Катушку с нитками тянут за нитку с постоянной скоростью $v$, как показано на рисунке.  Катушка катится по горизонтальной поверхности без проскальзывания.
Определите угловую скорость вращения катушки.
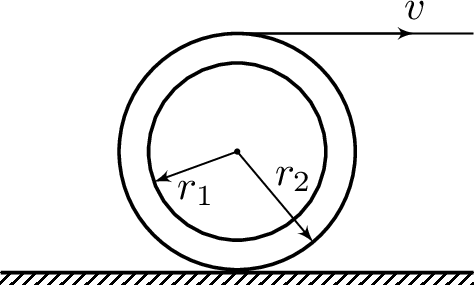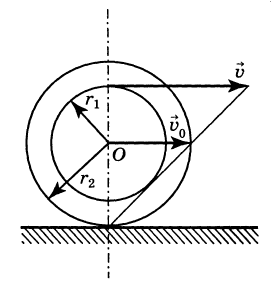
Решение: Скорость поступательного движения оси катушки (см. рисунок) равна $$ v_{0}=v \frac{r_{2}}{r_{1}+r_{2}}. $$  Перейдем в систему отсчета, движущейся со скоростью $v_{0}$. В этой системе катушка вращается вокруг точки $O$, причем скорость вращения обода катушки по модулю равна $v_{0}$. Отсюда находим угловую скорость вращения $$ \omega=\frac{v_{0}}{r_{2}}=\frac{v}{r_{1}+r_{2}}. $$
Ответ: $$ \omega=\frac{v}{r_{1}+r_{2}}. $$
Темы:
T, Механика, Кинематика, Всероссийские, Вращательное движение